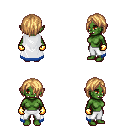
a pixel art fantasy rpg character, female body template, orc, green skin, white trimmed cape, white pants, light blonde bangs hairstyle, gold gloves, four views (front, back, left, right), 2x2 character sprite sheet, small pixel art, hard edges, no anti-aliasing